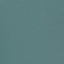
Label: SeaLake